Field crop: maize
Growth stage: 2
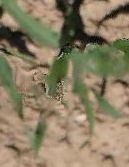
Species: maize